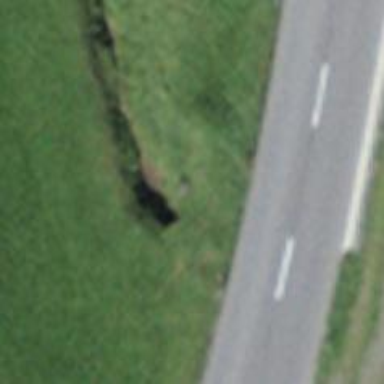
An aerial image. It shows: Culvert tunnel.